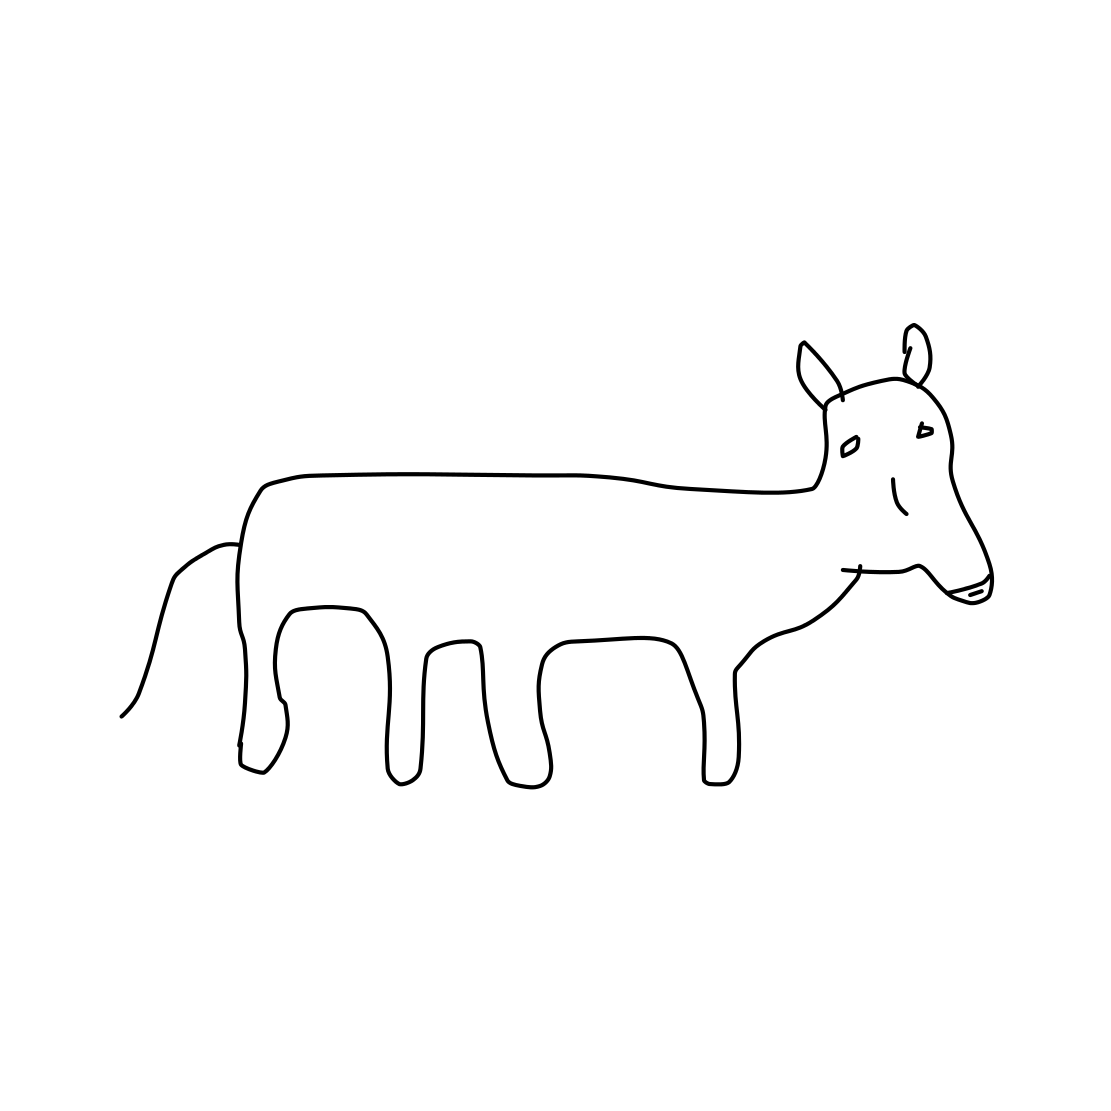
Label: cow